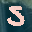
Label: 5